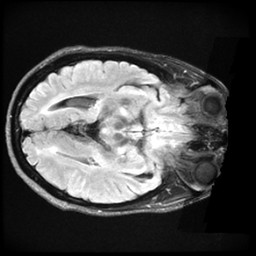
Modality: FLAIR
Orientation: axial
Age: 48
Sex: female
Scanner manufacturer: ge
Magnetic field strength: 3 T
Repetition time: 11 s
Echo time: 0.1497 s